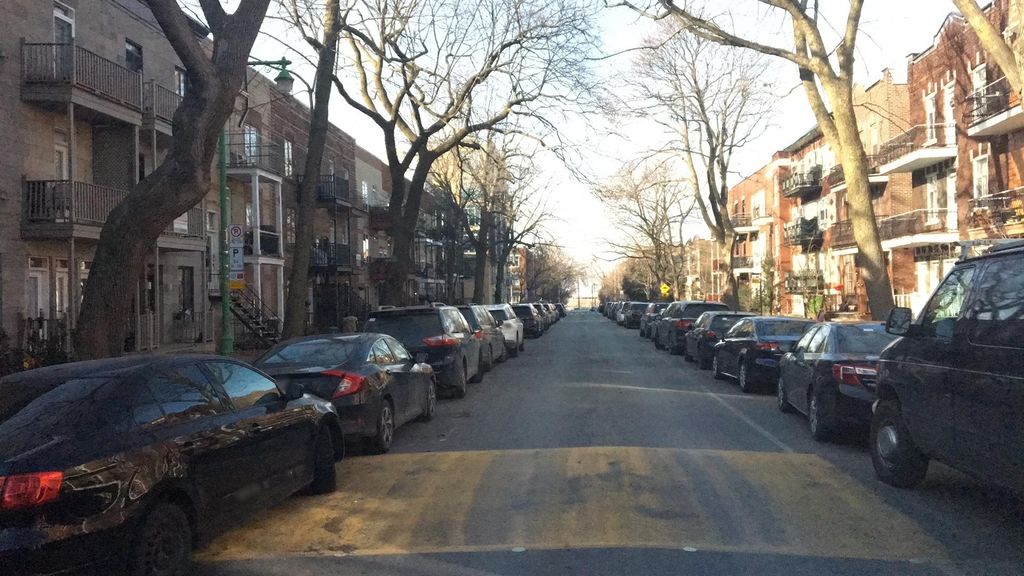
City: montreal